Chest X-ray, AP view. Patient: 56 years old, sex F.
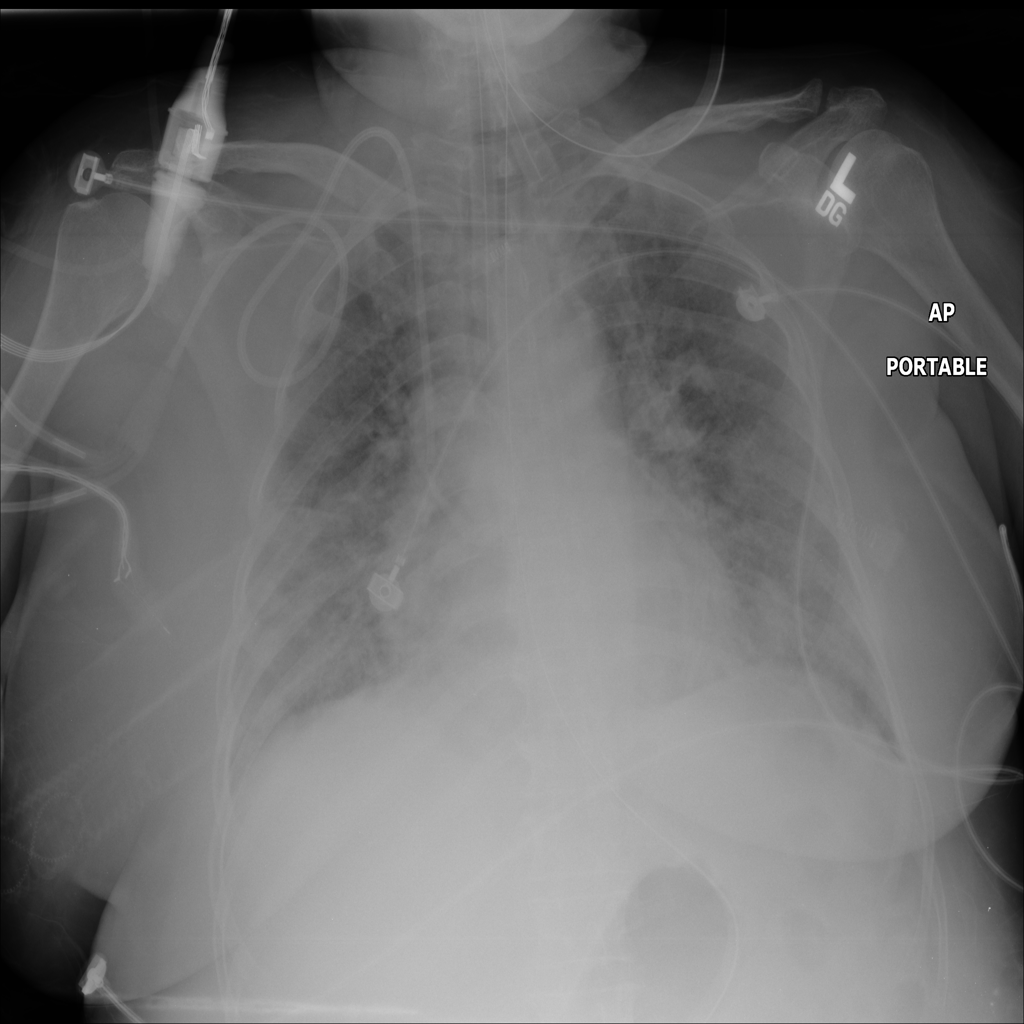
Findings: Infiltration, Nodule